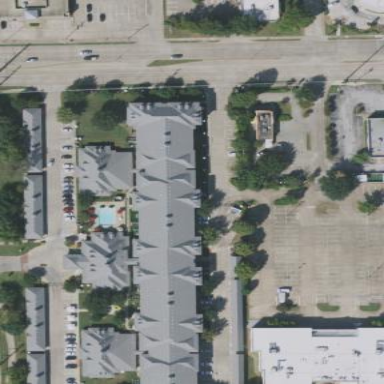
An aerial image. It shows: Image showing building with apartments.